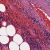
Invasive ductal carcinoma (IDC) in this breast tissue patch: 0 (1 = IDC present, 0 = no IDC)